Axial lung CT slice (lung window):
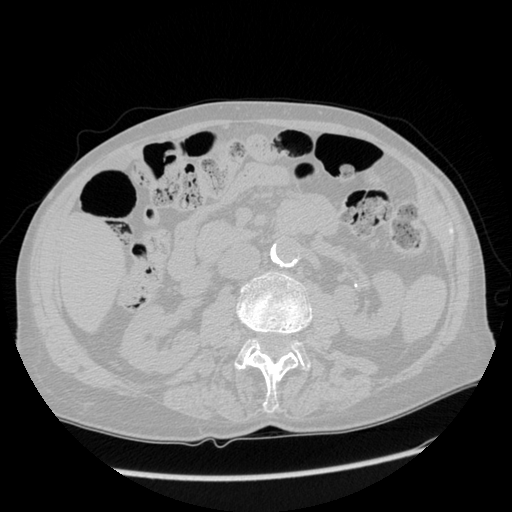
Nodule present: no